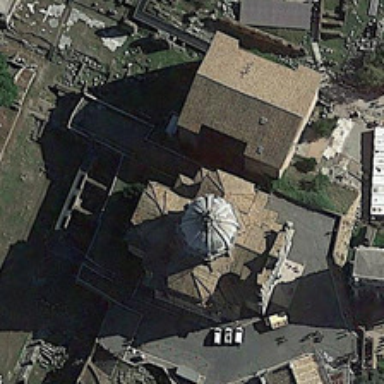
Several buildings are around a khaki church with a white top .